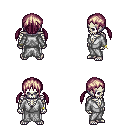
a pixel art fantasy rpg character, male body template, skeleton, white robe, white pants, white blonde twin-tailed hairstyle, bracelets, four views (front, back, left, right), 2x2 character sprite sheet, small pixel art, hard edges, no anti-aliasing